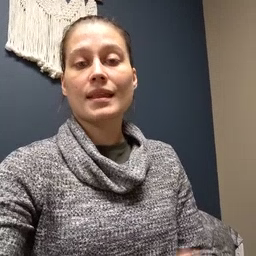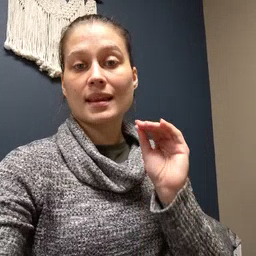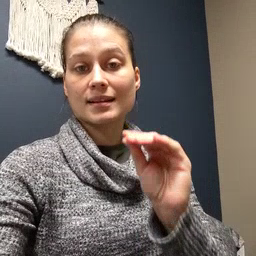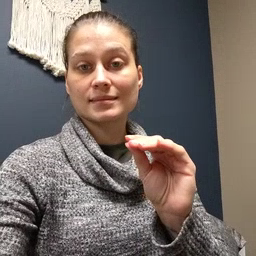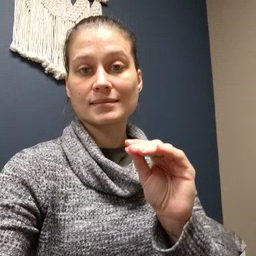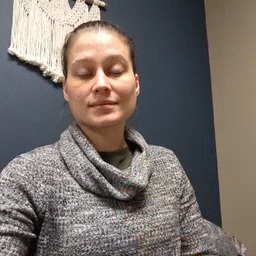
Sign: kiss